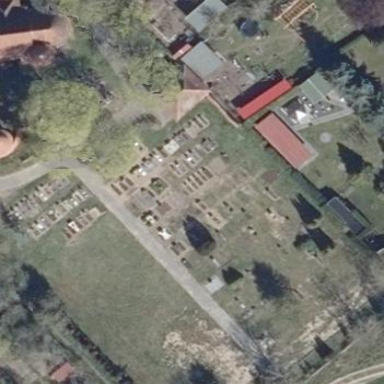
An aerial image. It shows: Cemetery.